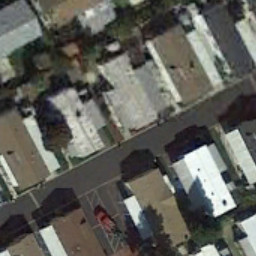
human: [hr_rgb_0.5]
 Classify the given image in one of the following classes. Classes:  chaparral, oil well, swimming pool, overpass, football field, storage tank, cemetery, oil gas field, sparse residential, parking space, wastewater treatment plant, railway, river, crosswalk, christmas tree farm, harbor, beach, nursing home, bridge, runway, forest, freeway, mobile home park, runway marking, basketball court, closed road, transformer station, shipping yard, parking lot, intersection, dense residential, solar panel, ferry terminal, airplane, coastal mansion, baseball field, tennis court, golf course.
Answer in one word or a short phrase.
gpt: mobile home park